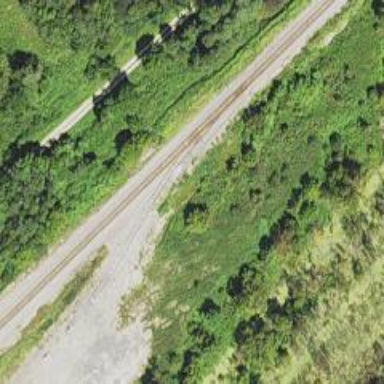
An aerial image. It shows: Railway yard.